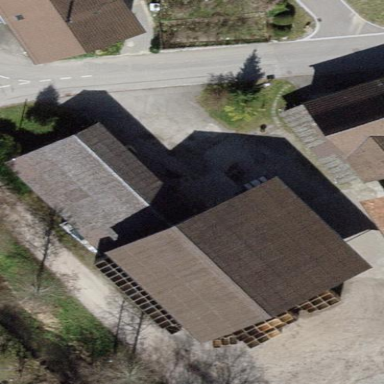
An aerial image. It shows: Farm auxiliary building with gabled roof.